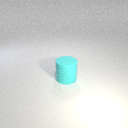
large cyan rubber cylinder